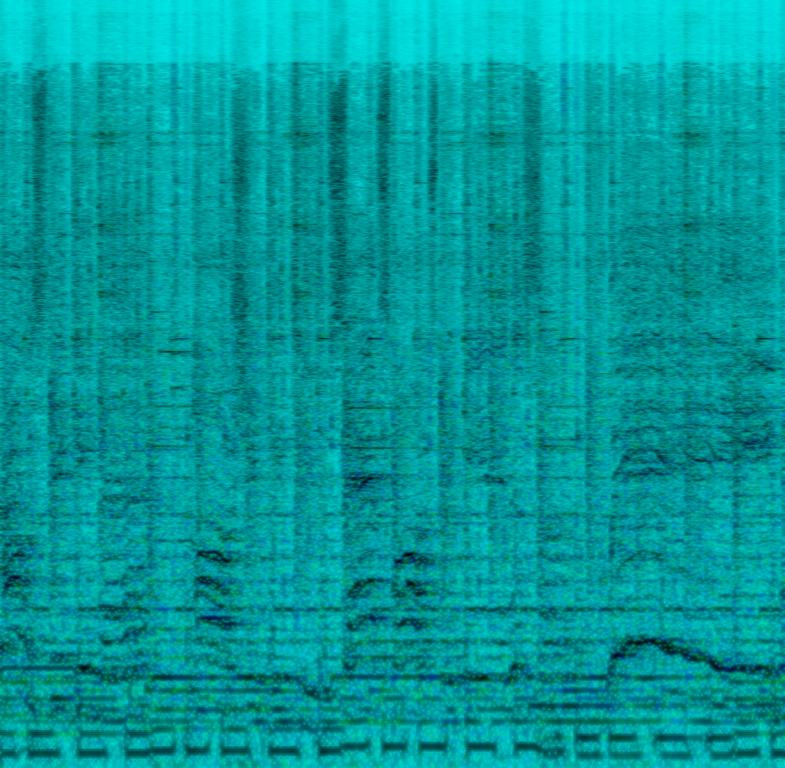
A male vocalist sings this upbeat pop. The tempo is fast with synthesiser arrangements, hard hitting drums, groovy bass, tambourine beats ,keyboard harmony and choral harmony. The song is an upbeat, catchy , compelling, persuasive, enthusiastic and youthful Indie Pop.